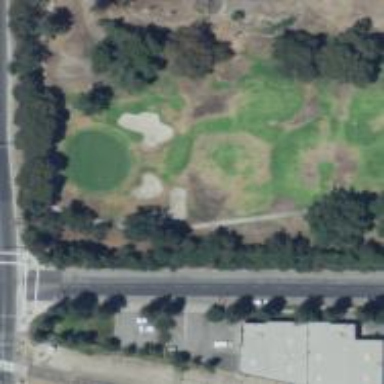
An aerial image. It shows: Service road designated as golf cart path.